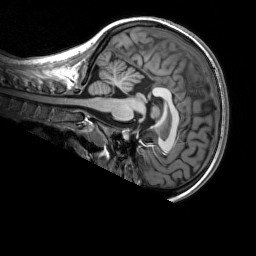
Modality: T1w
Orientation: sagittal
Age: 19
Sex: female
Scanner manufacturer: siemens
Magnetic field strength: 3 T
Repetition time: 2.53 s
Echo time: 0.00277 s